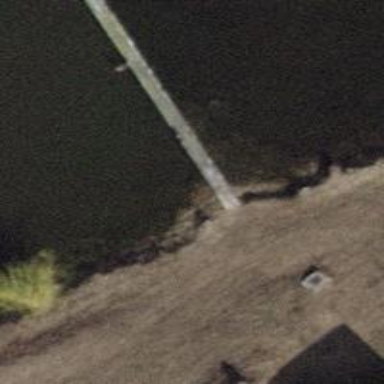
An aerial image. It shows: Pier made of grass.